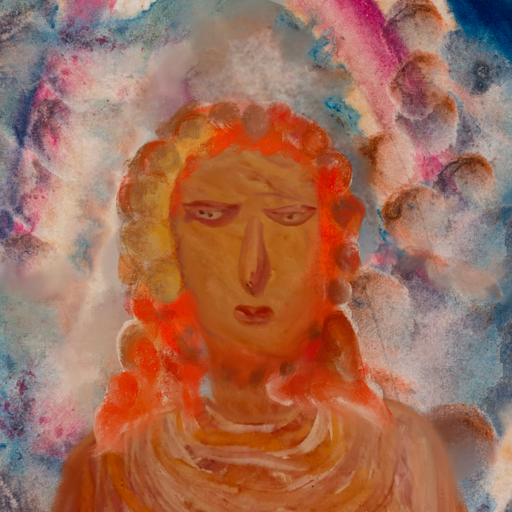
Background: Rupkatha, Head And Neck Front: Pious_Lady, Face Front: Pious_Lady, Bust: Pious_Lady, Hair Front: Rupkatha, Head Accessory: Blank, Second Necklace: Blank, Necklace: Blank, Baby: Blank